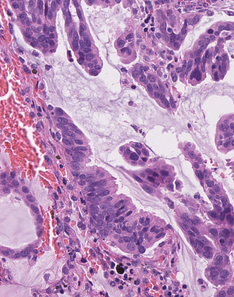
Tumor epithelial tissue: yes
Tumor-associated stroma tissue: yes
Normal tissue: no